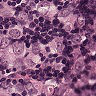
Metastatic tissue present: yes